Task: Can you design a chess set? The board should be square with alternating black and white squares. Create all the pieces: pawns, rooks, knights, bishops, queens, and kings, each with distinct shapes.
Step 5588:
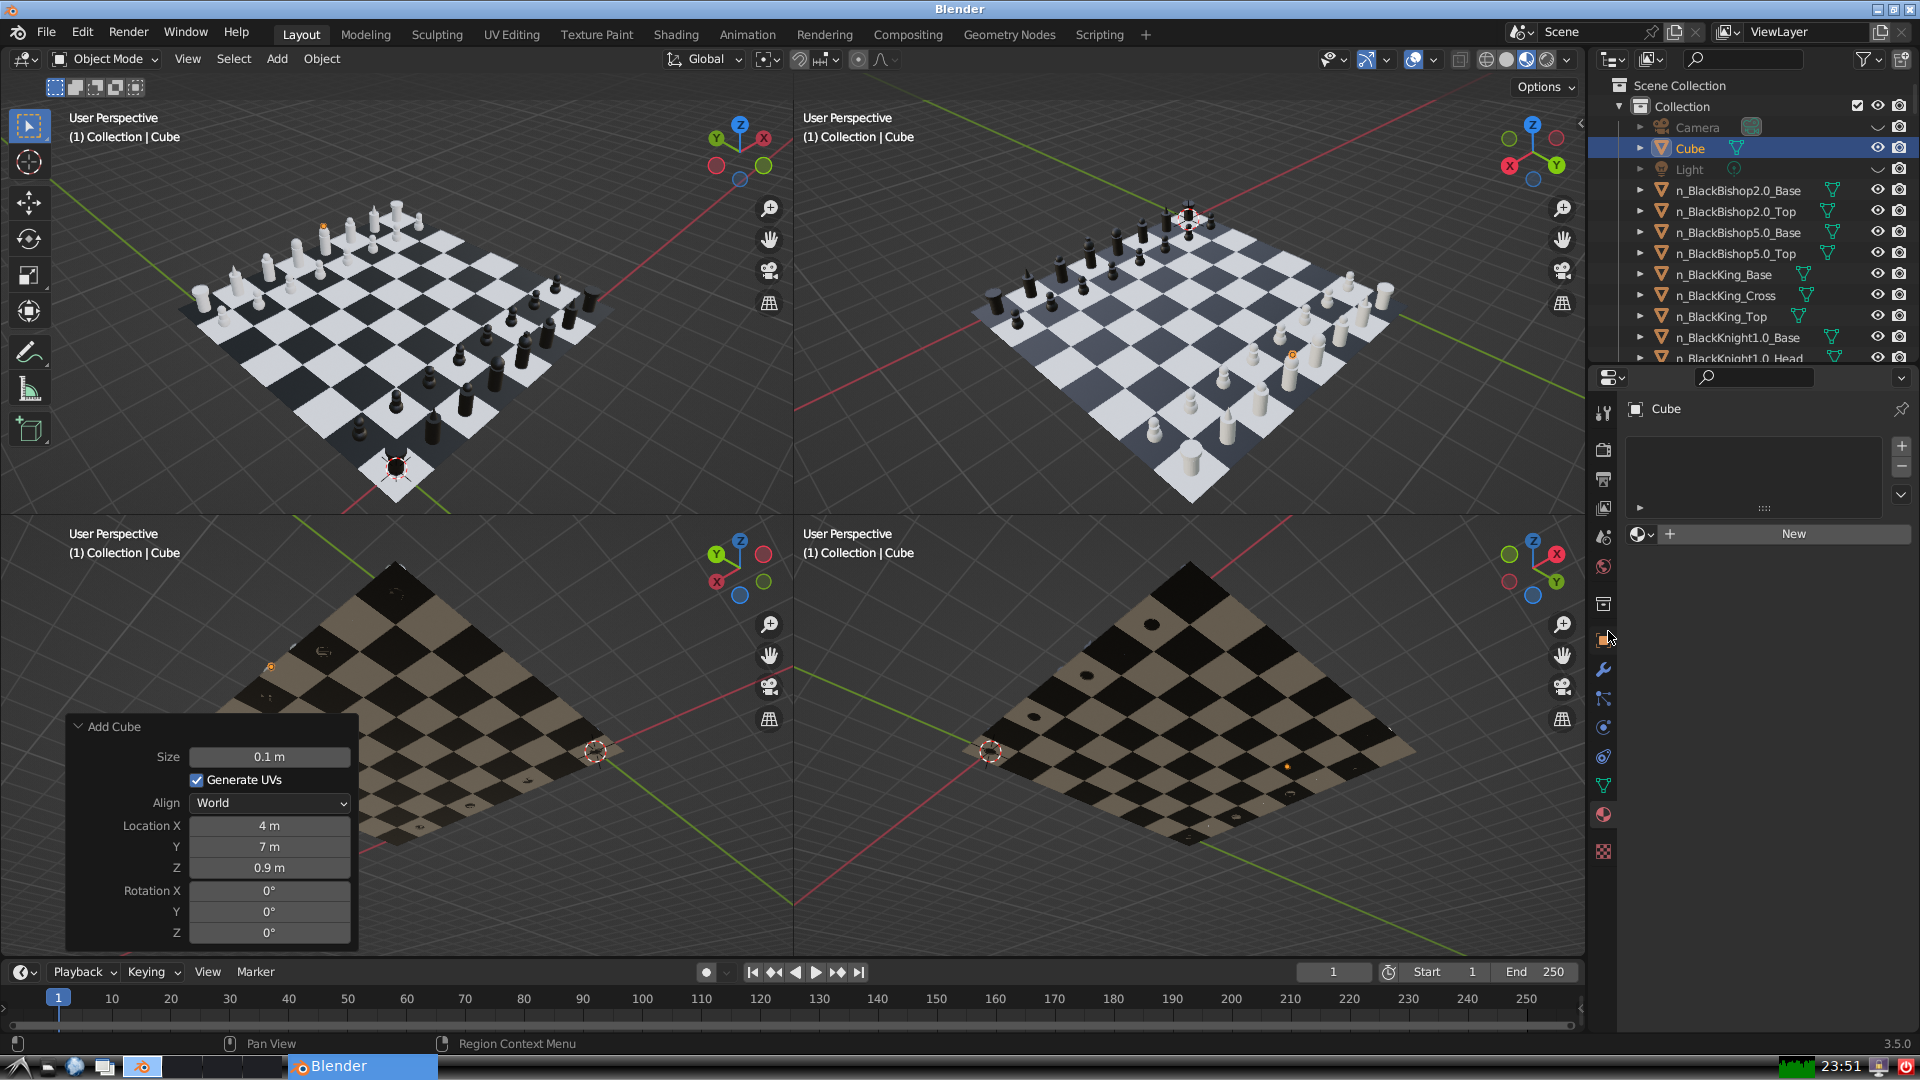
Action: click: no